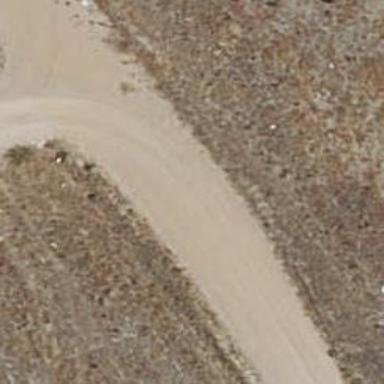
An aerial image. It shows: Track with fine gravel surface. The track has grade2 tracktype.